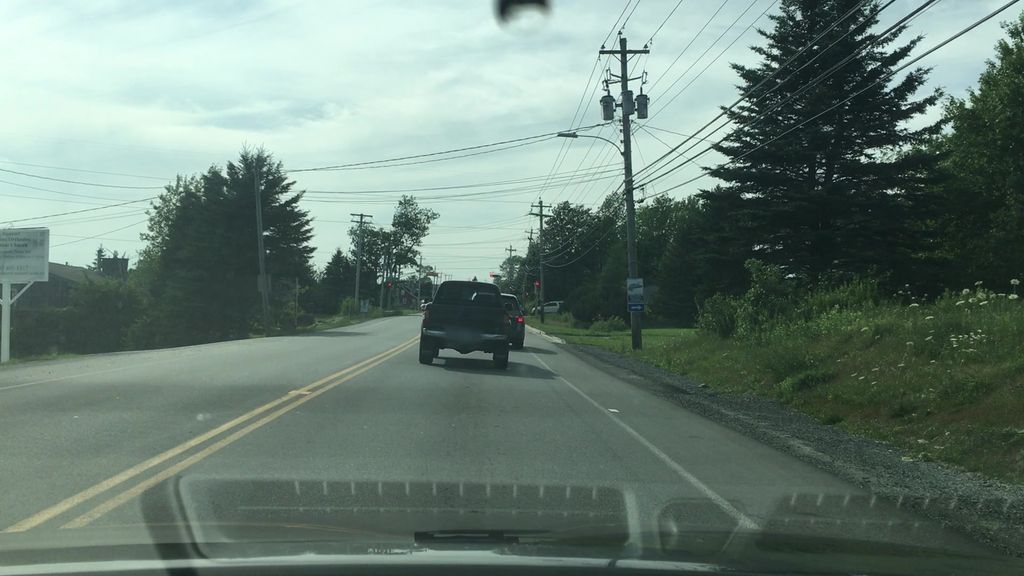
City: halifax